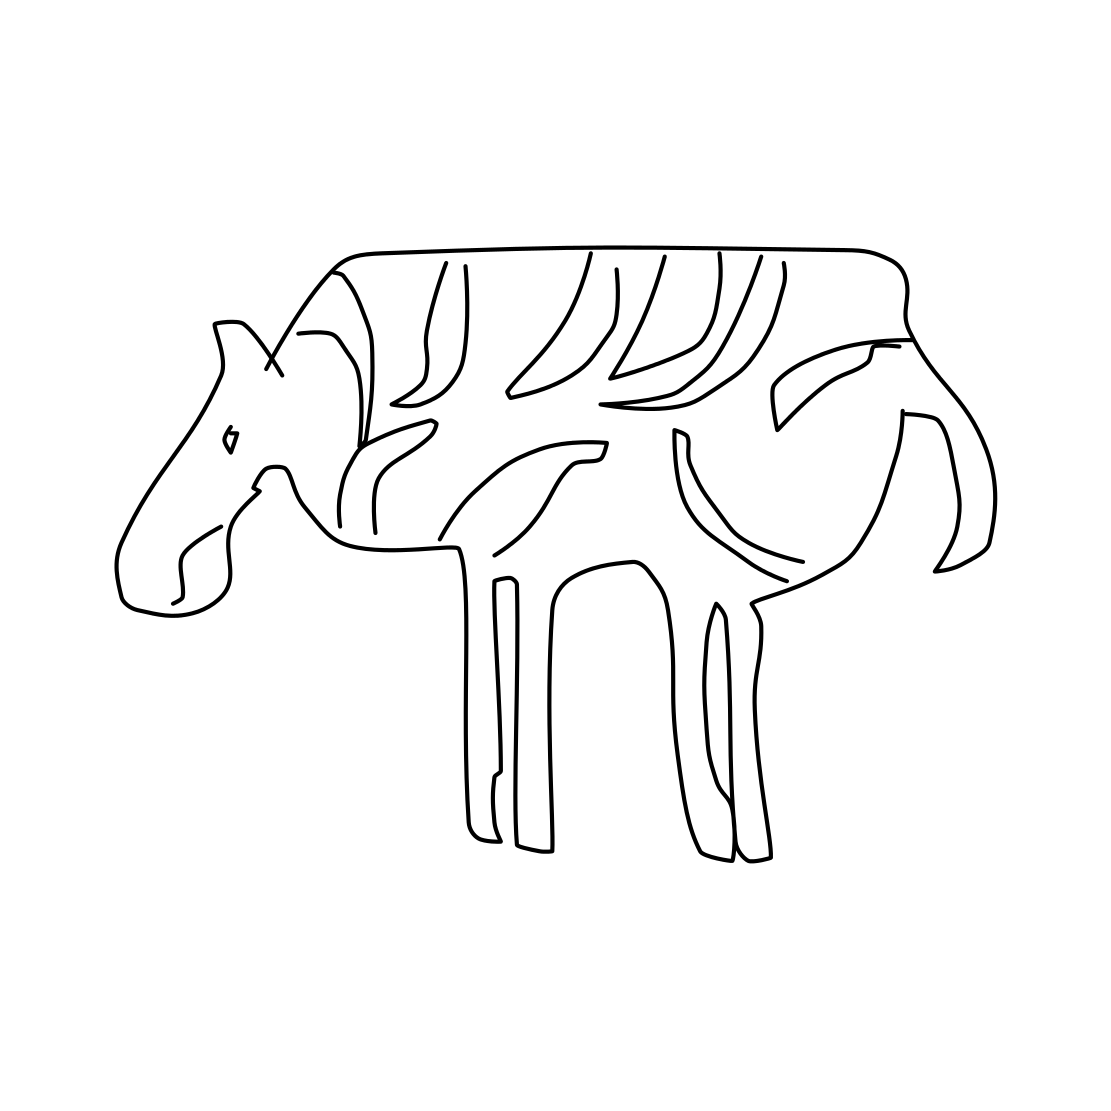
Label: zebra